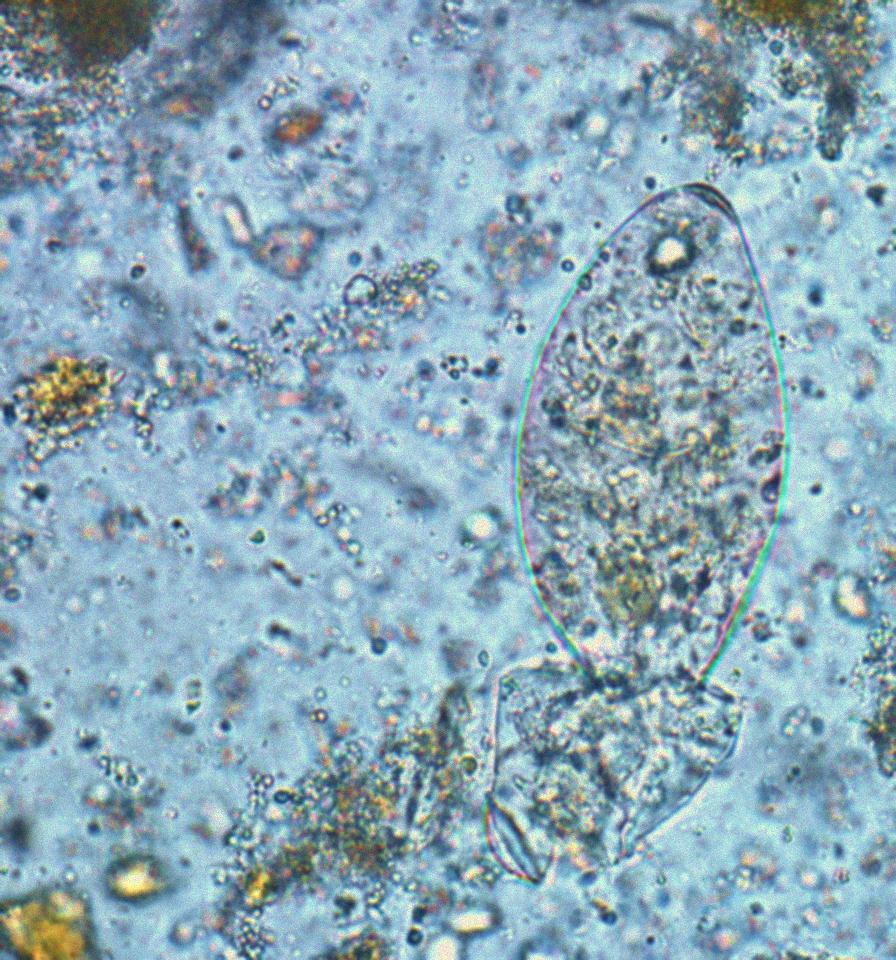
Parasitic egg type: Fasciolopsis buski